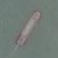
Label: civil